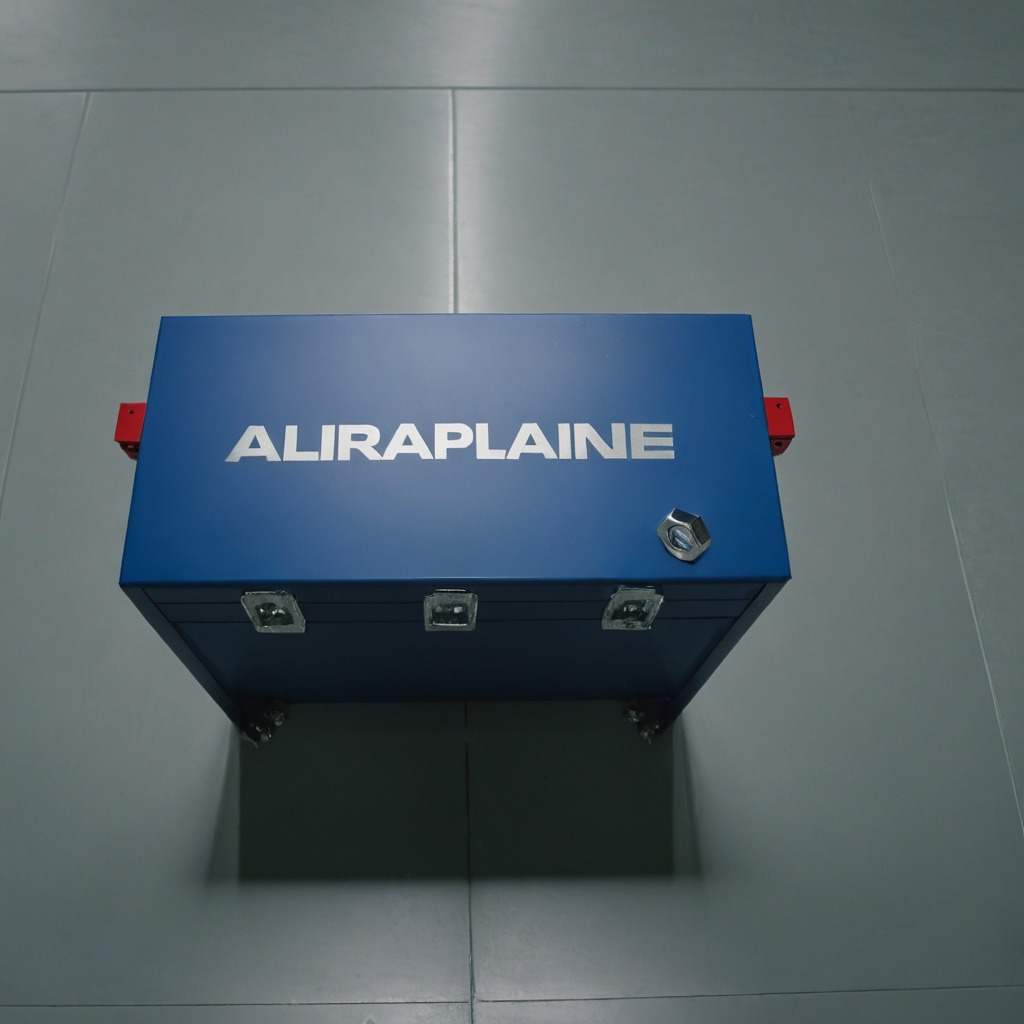
A metal nut lies on the toolbox surface in an airplane hangar workshop.